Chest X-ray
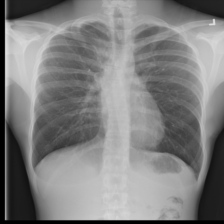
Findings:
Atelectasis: negative
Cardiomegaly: negative
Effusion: negative
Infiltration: negative
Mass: negative
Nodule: negative
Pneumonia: negative
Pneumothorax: negative
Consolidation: negative
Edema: negative
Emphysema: negative
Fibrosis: negative
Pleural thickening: negative
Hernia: negative